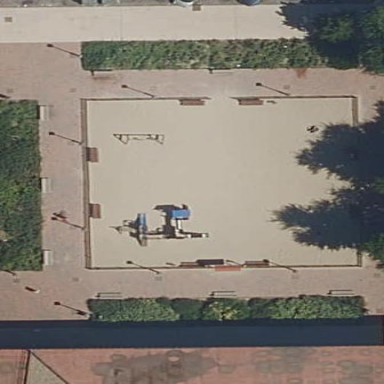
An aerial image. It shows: Lovely park for leisure and relaxation.